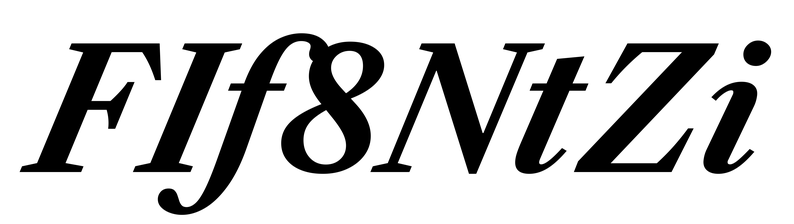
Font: LibreCaslonText-Italic_Bold_Italic